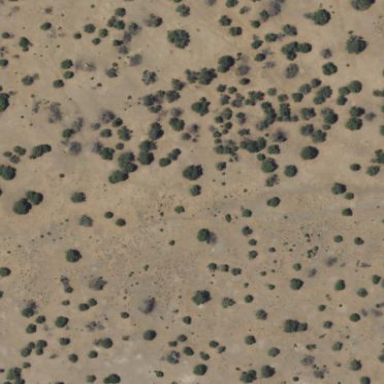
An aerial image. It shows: Area covered in scrub vegetation.